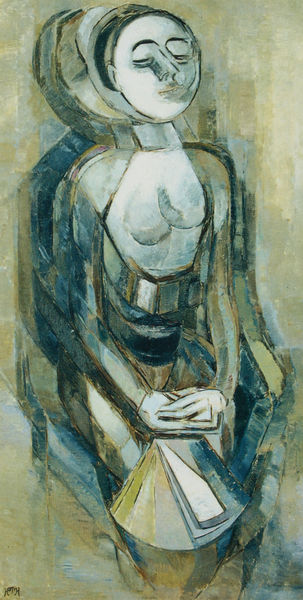
Titel: Bildnis. Karneval
Künstler: Anton Pevzner
Standort: Moskau
Institution: Tretjakow-Galerie
Schlagwörter: blau, kopf, schatten, weiß, grün, kubismus, kubistisch, ausschnitt, brust, busen, frau, nase, dame, fächer, arme, augen, gesicht, mensch, hände, figur, sitzend, person, augenbrauen, schulter, rund, brüste, ansicht, modern, formen, ausdruck, futurismus, buch, eckig, form, portait, zeitung, kreise, ecken, geometrisch, geometrie, marc, quatrate